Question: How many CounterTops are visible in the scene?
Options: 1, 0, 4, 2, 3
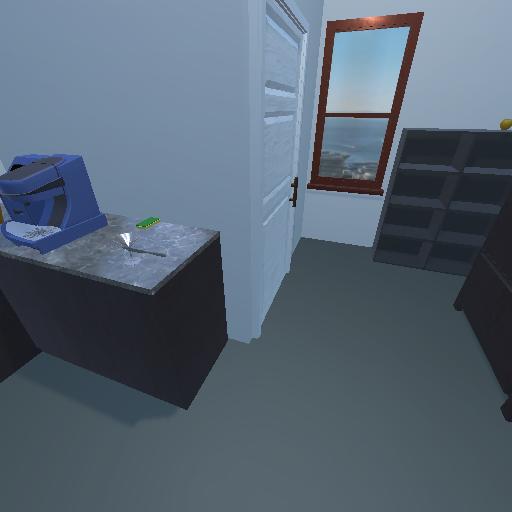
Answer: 1